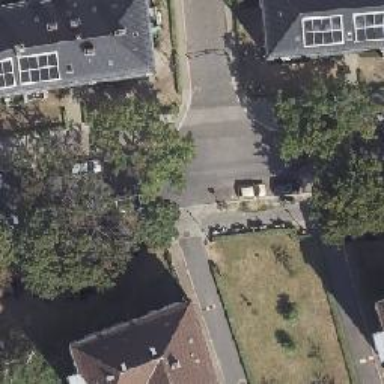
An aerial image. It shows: Residential road with asphalt surface. There are separate sidewalks and opposite cycle lanes. The parking lanes on both sides are oriented parallel to the road.